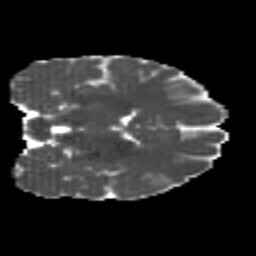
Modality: MD
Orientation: coronal
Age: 22
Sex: male
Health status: healthy
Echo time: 0.074 s